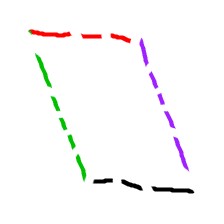
Shape: parallelogram